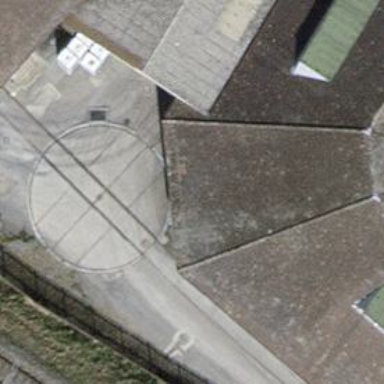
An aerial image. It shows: Railway turntable.